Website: slack
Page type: billing-address
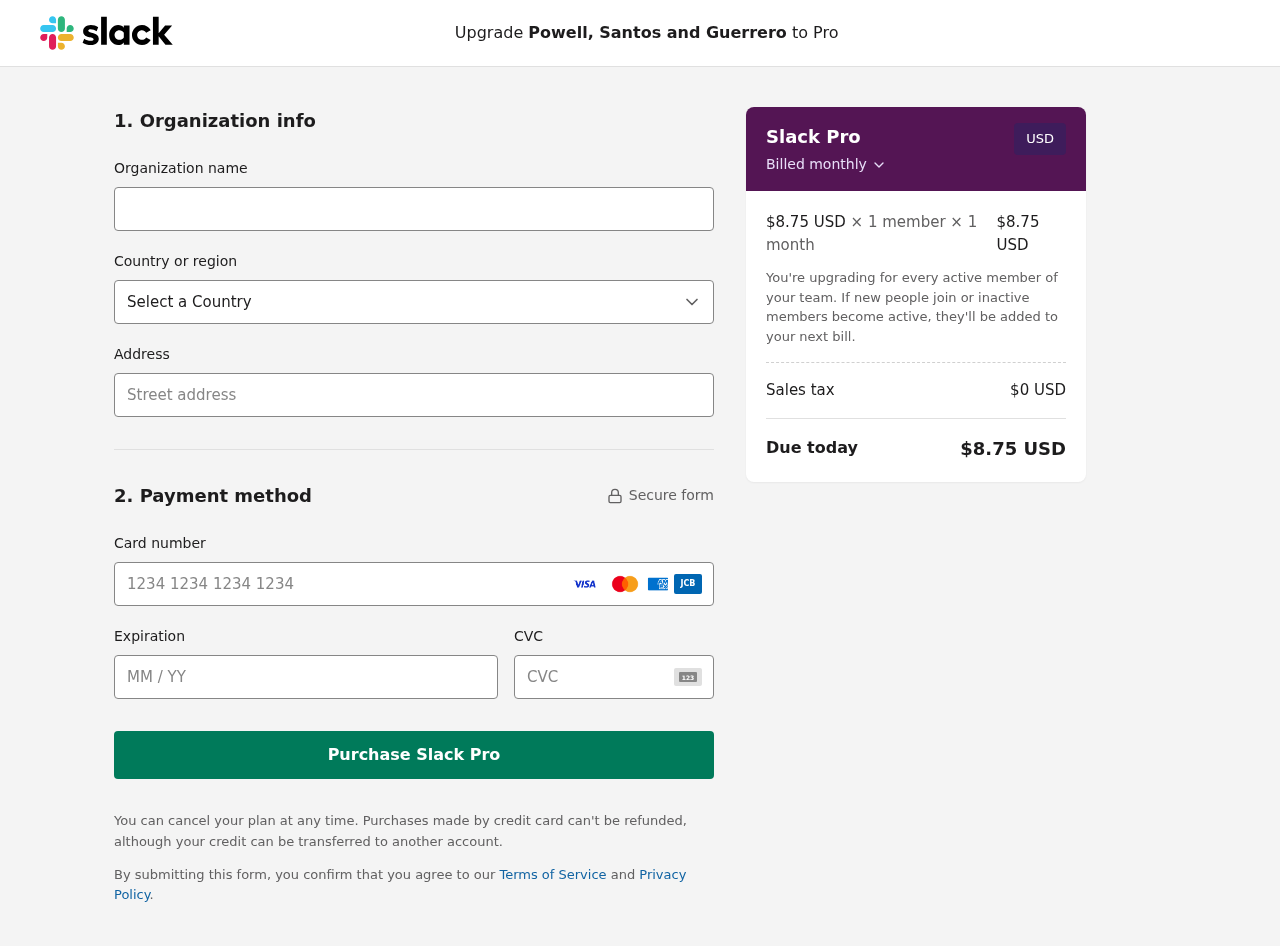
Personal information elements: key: PII_CARD_CVV
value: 4686
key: PII_CARD_EXPIRY
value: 08/28
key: PII_CARD_NUMBER
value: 3435 2956 9936 549
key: PII_COMPANY
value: Powell, Santos and Guerrero
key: PII_COUNTRY
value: United States
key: PII_STREET
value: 56755 Leon Hollow
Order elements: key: ORDER_PRICE_PER_MEMBER
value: $8.75 USD
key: ORDER_MEMBER_COUNT
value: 1
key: ORDER_MONTH_COUNT
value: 1
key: ORDER_SUBTOTAL
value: $8.75 USD
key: ORDER_TAX
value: $0
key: ORDER_TOTAL
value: $8.75 USD